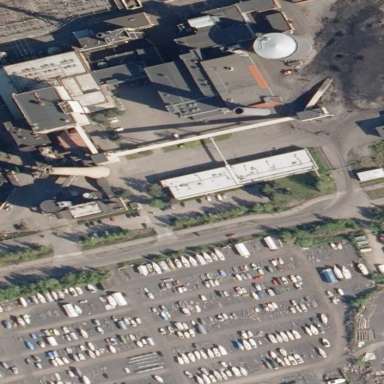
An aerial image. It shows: Industrial area with power plant.